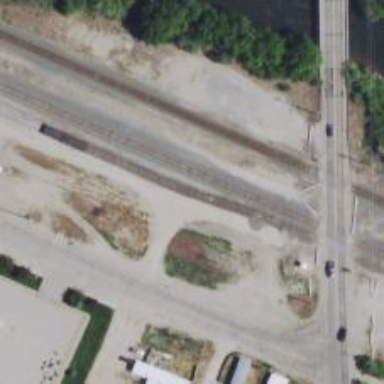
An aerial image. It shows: Railway yard in service.